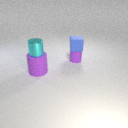
large purple rubber cylinder to the left of small purple rubber cylinder